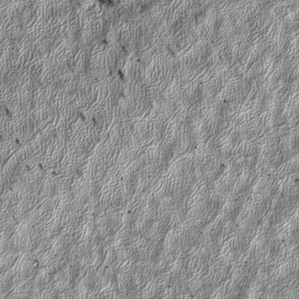
Label: frost